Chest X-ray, AP view. Patient: 62 years old, sex F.
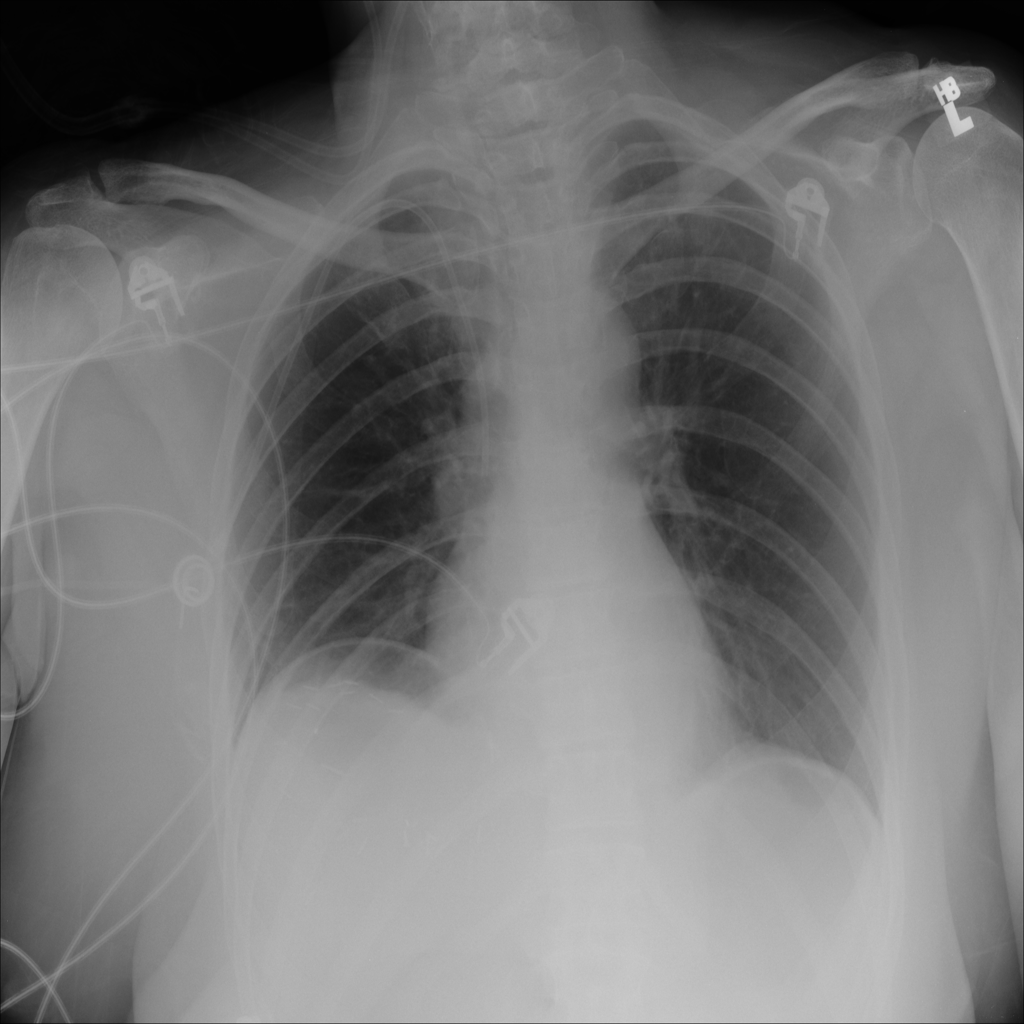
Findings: No Finding